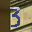
Label: 3